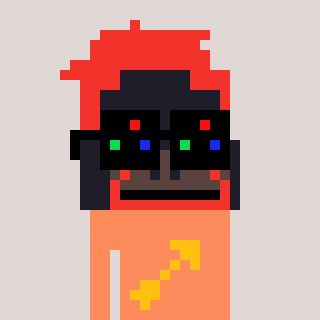
a pixel art character with square black sunglasses, a orangutan-shaped head and a peachy-colored body on a warm background